Interaction volume radius: 5 \u00c5
Interaction volume height: 20 \u00c5
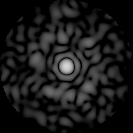
Disorder parameter: 0.8547